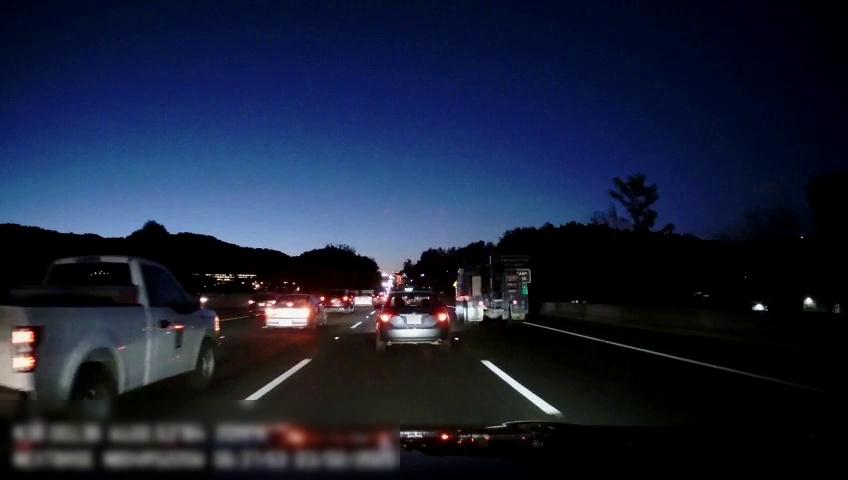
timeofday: Night
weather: Other
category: Drivable Space
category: Vehicles | Other LV
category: Vehicles | Car
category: Vehicles | Truck
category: Vehicles | Car
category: Vehicles | SUV
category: Vehicles | Car
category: Vehicles | Car
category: Lanes | Alternate Lane
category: Lanes | Current Lane
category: Lanes | Alternate Lane
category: Lanes | Alternate Lane
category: Traffic | Signs
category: Traffic | Signs
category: Traffic | Signs